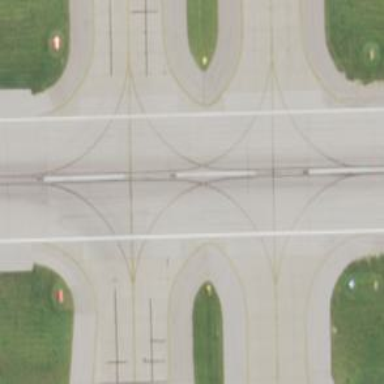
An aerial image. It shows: View of taxiway at the airport.